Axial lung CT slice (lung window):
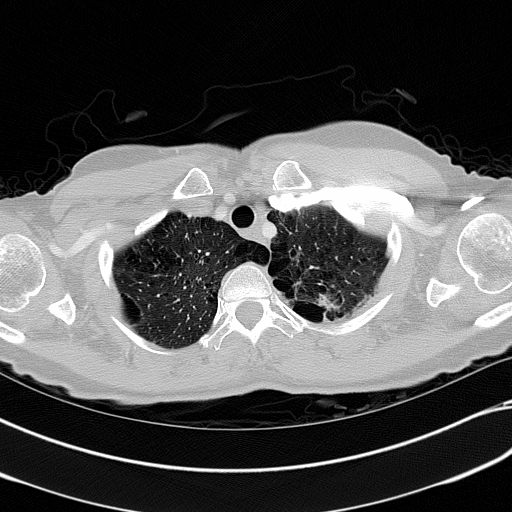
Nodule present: no